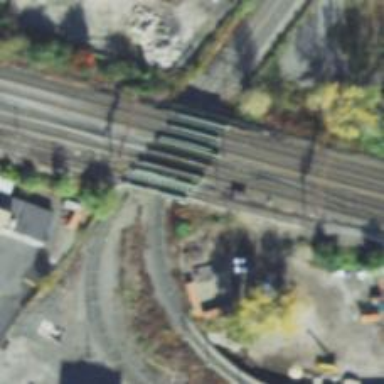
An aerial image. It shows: Railway spur bridge.